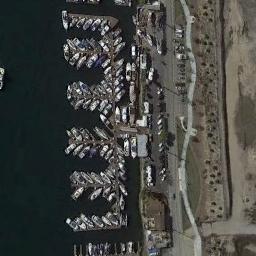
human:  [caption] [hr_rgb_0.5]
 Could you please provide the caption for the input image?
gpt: The ships in the harbor are combined into two Numbers three .

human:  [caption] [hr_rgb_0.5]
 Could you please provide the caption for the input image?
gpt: The harbor has lots of neatly docked boats and the color of the waters is dark green .

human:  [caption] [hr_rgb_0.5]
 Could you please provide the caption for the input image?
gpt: There are many boats moored in the sea by the harbor, And the harbor is next to the bare land and the road .

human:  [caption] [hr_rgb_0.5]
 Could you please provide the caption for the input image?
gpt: There are many ships in the harbor .

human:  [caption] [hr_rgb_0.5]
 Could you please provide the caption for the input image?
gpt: There are many boats at the harbor near a road .